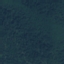
Land use / land cover: Forest